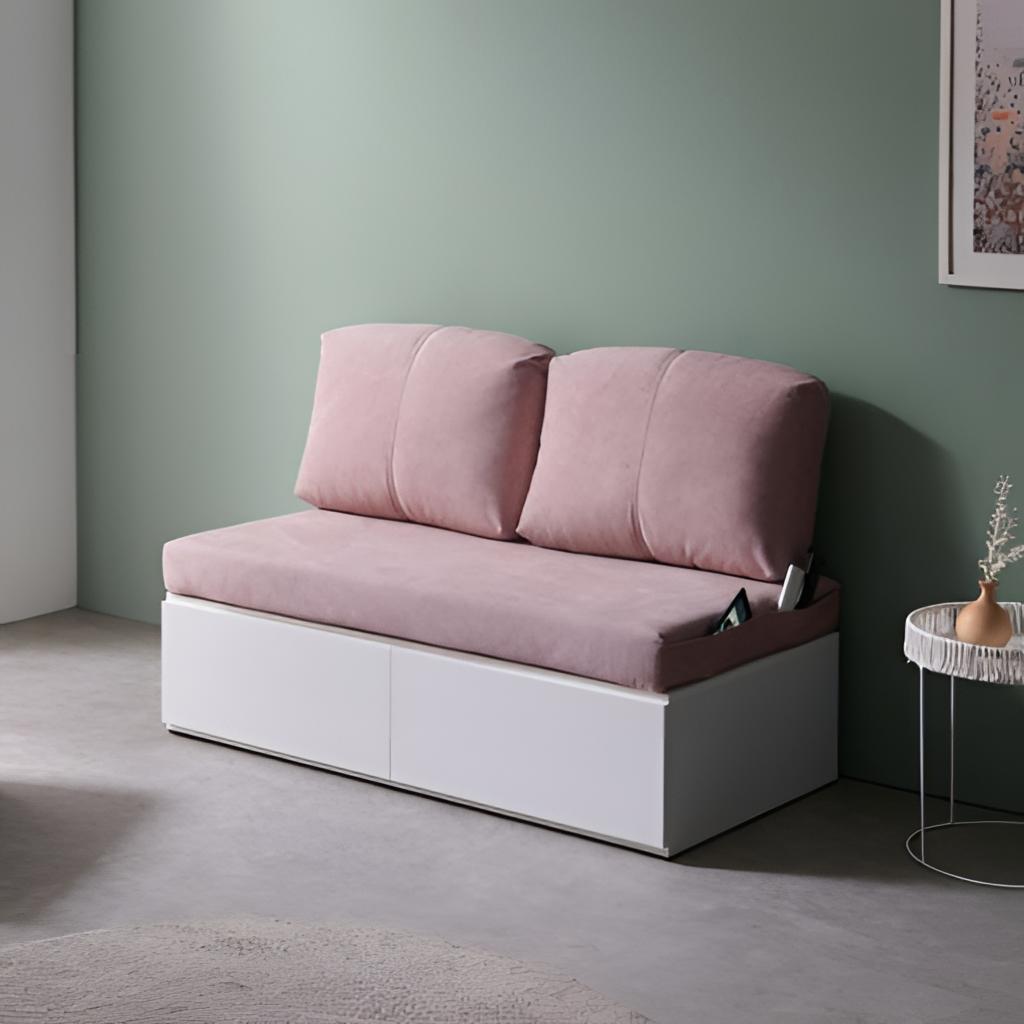
living room, fabric sofa, minimalist, green paint wallpaper, with solid pattern, concrete flooring, with smooth pattern